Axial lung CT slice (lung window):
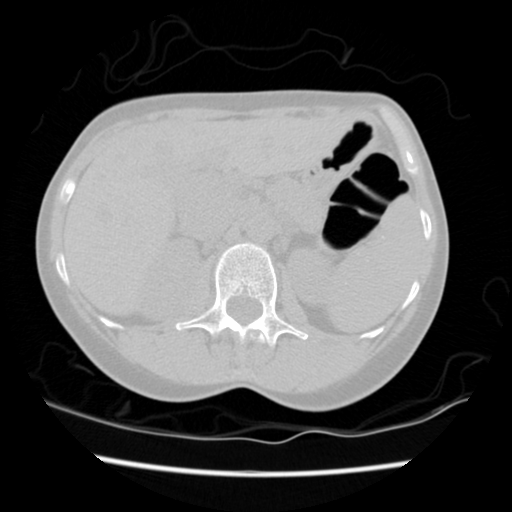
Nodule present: no